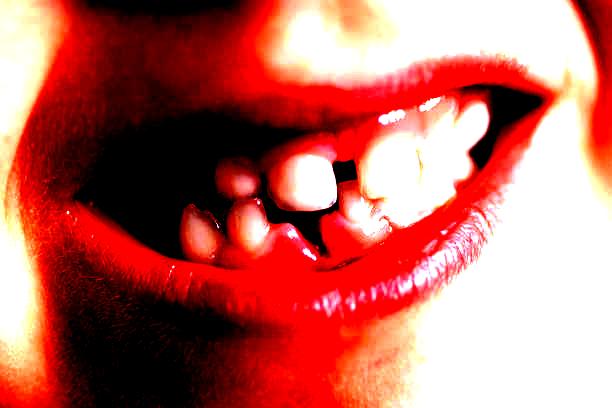
Condition: hypodontia